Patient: sex F, age 75
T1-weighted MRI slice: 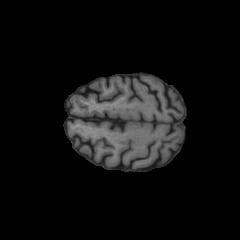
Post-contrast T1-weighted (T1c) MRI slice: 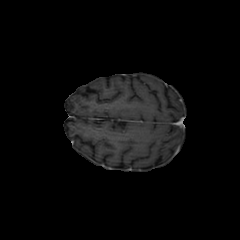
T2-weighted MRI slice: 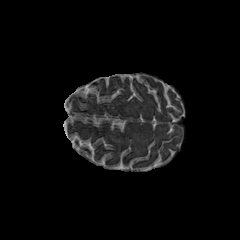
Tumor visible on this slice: no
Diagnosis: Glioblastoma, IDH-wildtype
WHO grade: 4